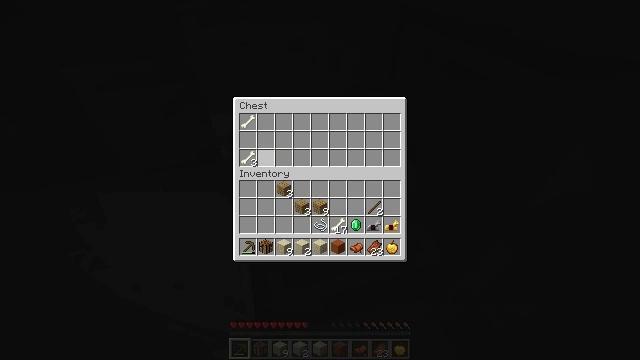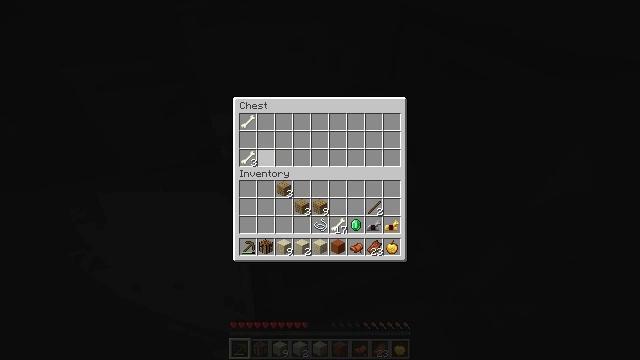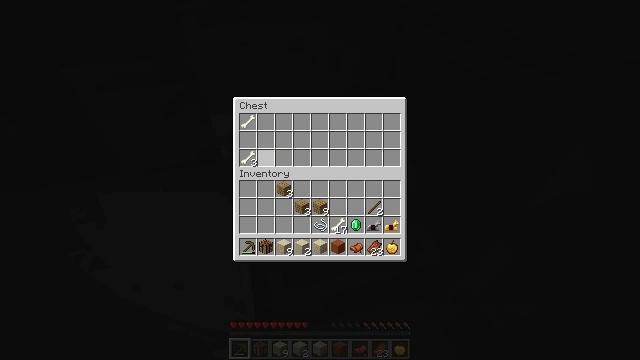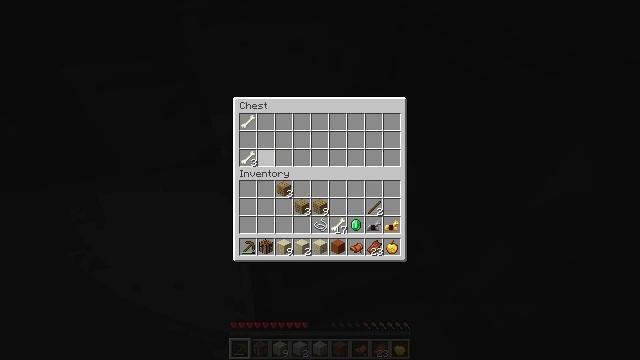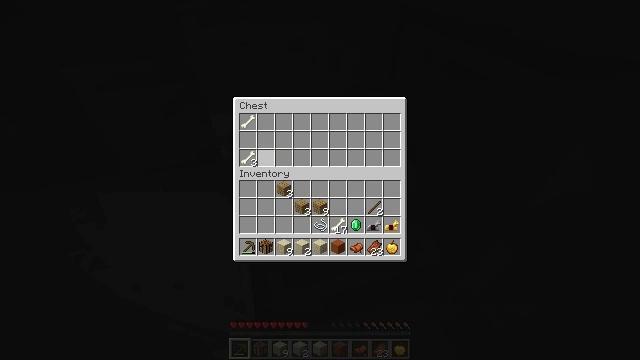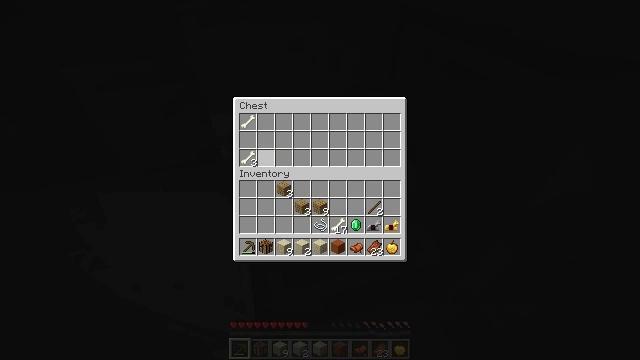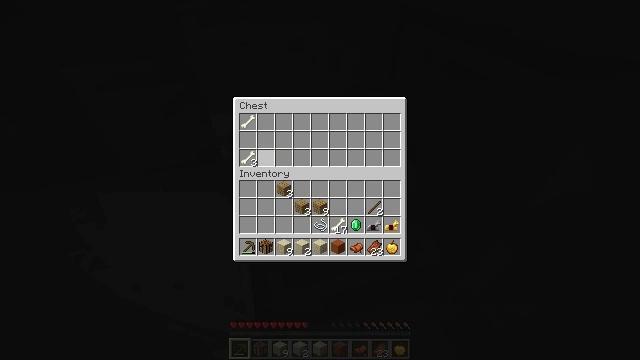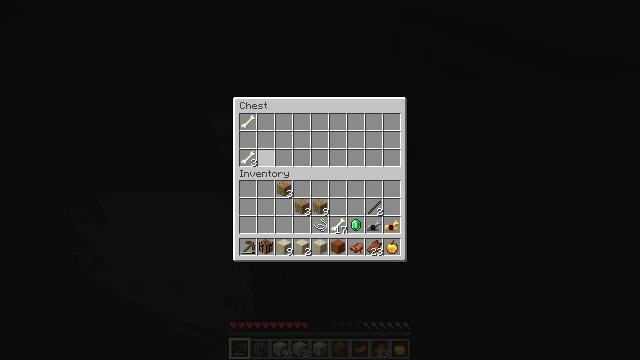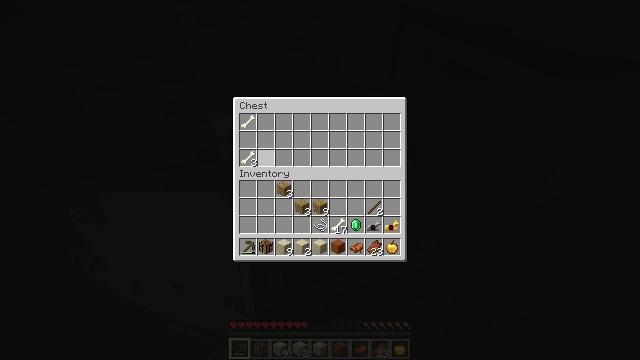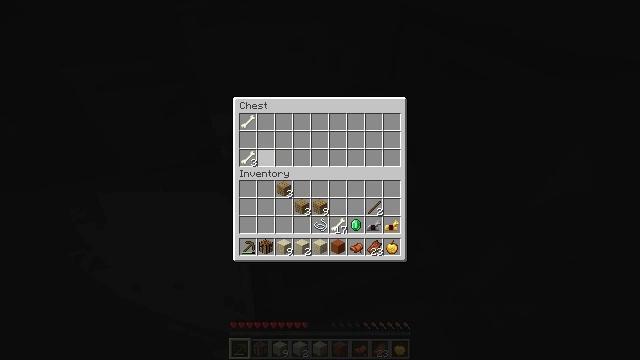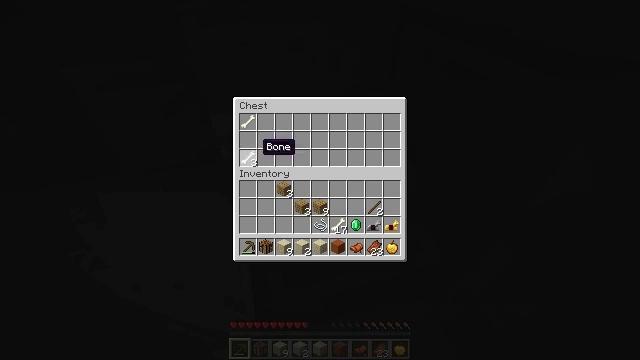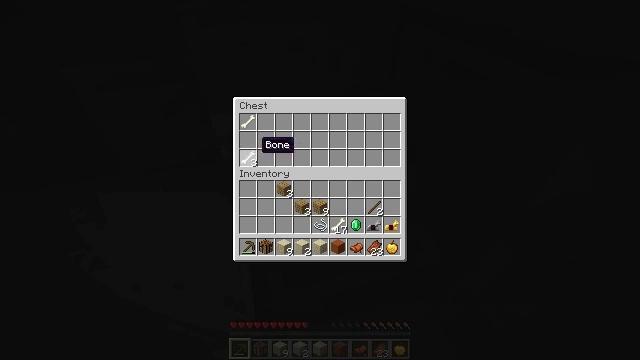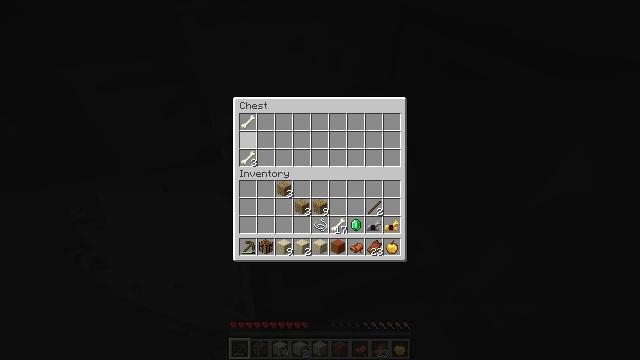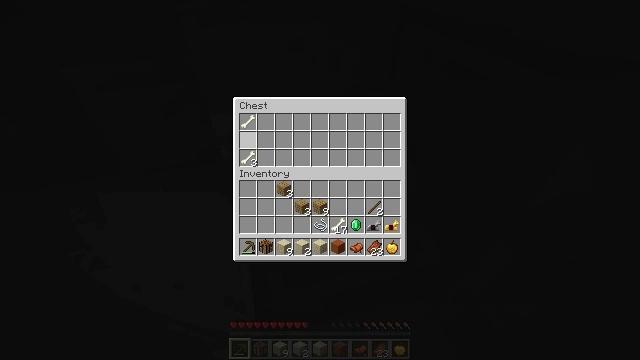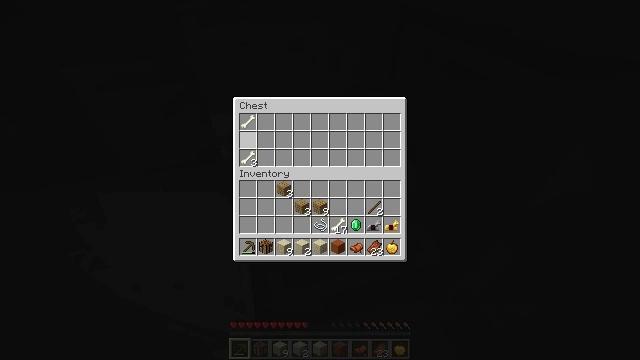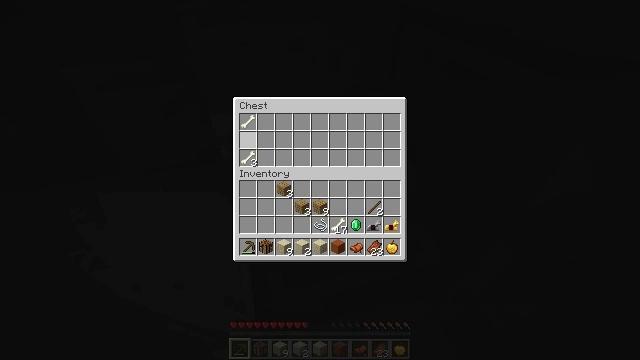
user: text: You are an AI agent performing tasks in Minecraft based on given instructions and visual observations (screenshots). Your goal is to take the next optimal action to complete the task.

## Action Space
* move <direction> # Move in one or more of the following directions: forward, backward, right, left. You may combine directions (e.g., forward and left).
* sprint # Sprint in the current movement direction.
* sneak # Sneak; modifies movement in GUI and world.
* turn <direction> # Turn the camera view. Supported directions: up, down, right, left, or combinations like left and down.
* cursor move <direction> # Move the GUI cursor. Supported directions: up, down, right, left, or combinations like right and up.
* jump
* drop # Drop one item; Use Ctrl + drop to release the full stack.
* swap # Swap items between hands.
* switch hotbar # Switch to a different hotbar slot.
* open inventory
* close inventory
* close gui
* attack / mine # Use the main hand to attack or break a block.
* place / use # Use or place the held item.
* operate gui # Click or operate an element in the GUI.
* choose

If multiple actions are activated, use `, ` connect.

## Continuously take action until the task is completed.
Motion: motion action
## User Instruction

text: Mine a chest to move it.
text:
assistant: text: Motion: sneak
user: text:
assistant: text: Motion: sneak, operate gui
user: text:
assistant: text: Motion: sneak, operate gui
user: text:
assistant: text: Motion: sneak, operate gui
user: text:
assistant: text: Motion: sneak, operate gui
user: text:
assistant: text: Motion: sneak
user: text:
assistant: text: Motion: sneak, operate gui
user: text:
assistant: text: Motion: sneak, operate gui
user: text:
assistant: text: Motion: sneak, operate gui
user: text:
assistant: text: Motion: sneak
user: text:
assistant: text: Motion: sneak
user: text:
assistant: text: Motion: sneak, cursor move up
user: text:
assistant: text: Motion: sneak
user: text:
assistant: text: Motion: sneak
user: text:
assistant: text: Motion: sneak, cursor move up
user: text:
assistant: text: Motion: sneak, cursor move up
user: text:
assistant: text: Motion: sneak, operate gui
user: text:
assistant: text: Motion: sneak, operate gui
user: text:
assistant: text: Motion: sneak, operate gui
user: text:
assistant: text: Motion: sneak, cursor move down
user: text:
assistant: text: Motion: sneak, cursor move down
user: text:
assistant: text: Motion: sneak
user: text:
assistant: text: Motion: sneak, operate gui
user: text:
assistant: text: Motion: sneak, operate gui
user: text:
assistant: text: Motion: sneak, operate gui
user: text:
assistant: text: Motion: sneak
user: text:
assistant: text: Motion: sneak
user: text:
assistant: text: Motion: sneak
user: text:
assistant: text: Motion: sneak
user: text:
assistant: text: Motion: sneak